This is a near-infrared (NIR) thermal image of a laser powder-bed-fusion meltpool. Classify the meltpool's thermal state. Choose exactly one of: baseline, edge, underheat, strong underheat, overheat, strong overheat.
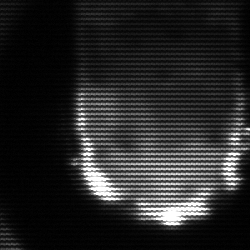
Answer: baseline